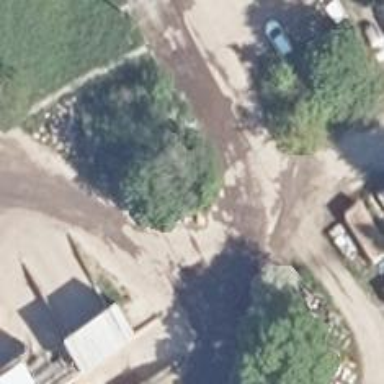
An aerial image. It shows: Driveway leading to service road.